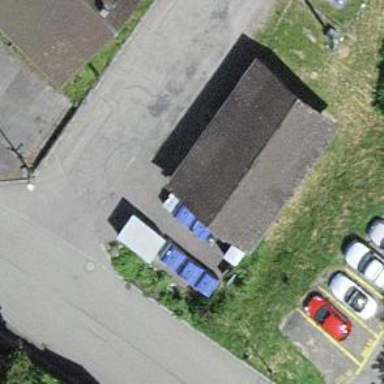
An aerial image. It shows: Recycling container for green waste found in recycling facility.